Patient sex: F
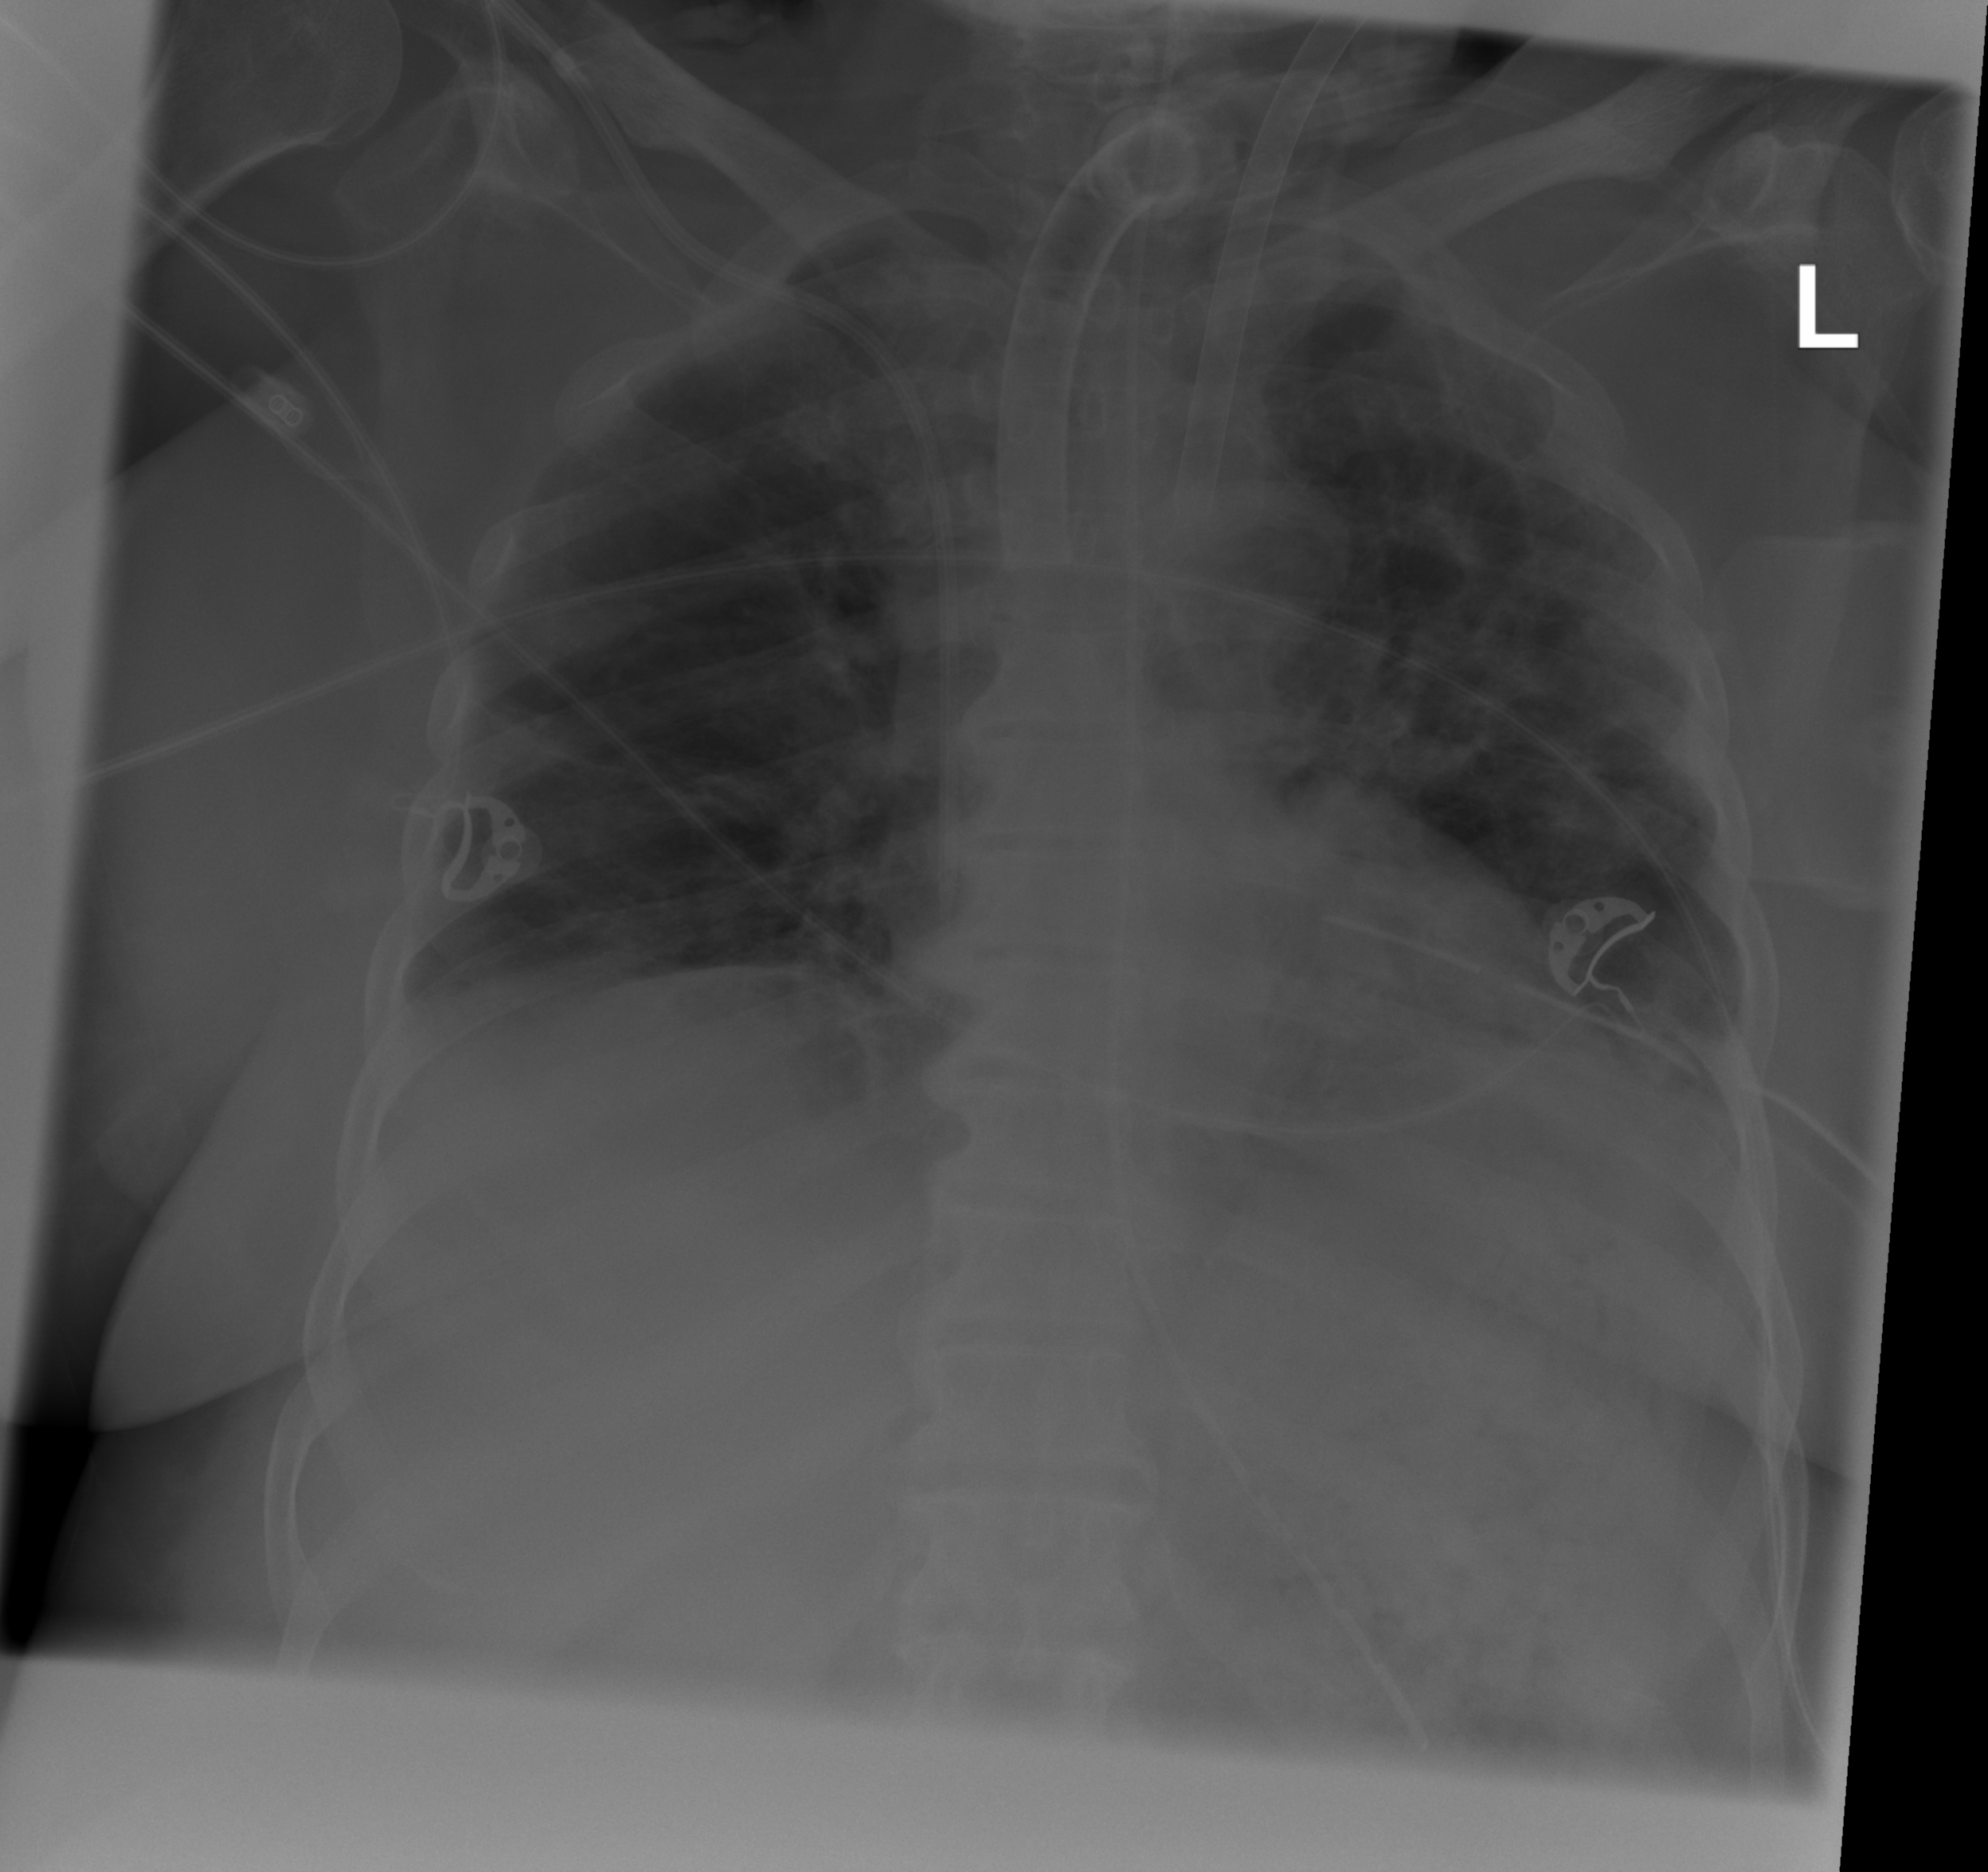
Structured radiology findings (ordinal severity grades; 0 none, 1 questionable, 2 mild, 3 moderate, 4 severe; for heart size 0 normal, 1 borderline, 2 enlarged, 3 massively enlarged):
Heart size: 2
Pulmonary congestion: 0
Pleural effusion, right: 2
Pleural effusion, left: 2
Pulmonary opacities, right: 2
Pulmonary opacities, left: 2
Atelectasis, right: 2
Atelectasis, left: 2